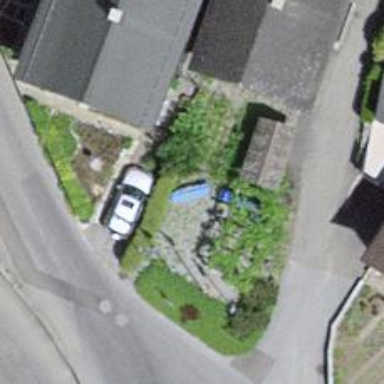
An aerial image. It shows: Blue bench.